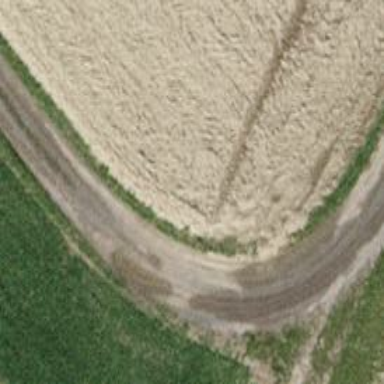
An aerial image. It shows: Track with compacted grade3 surface.